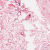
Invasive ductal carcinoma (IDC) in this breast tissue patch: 0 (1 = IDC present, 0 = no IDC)